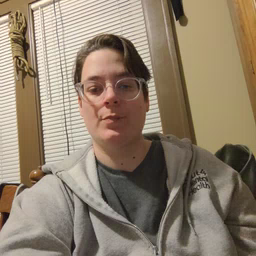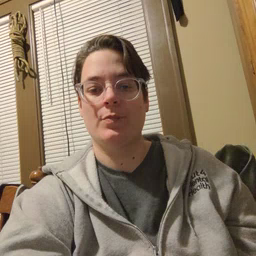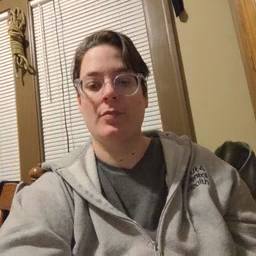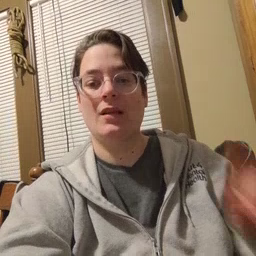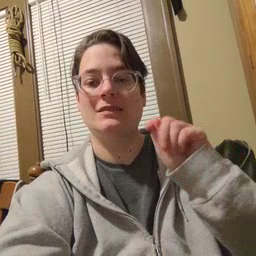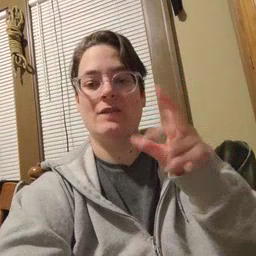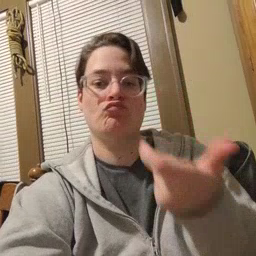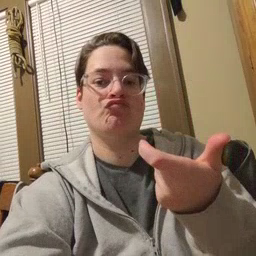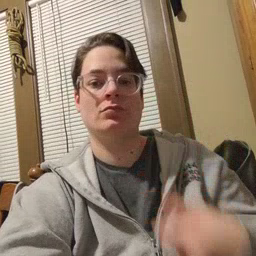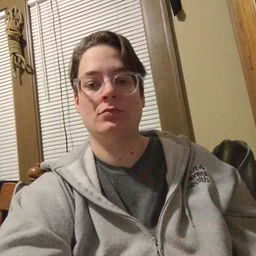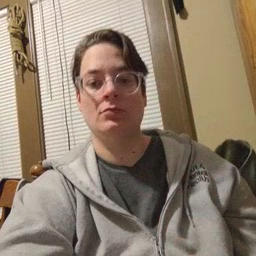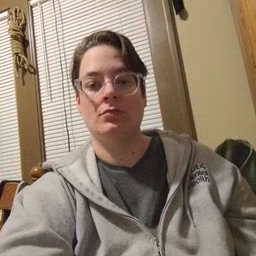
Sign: TV